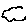
Label: cloud